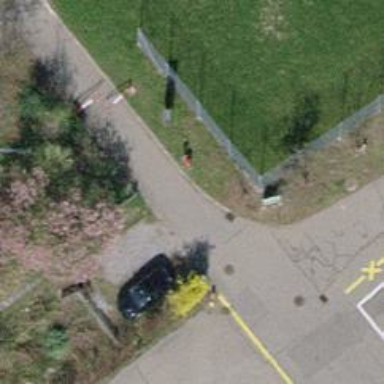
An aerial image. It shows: Cycle barrier.